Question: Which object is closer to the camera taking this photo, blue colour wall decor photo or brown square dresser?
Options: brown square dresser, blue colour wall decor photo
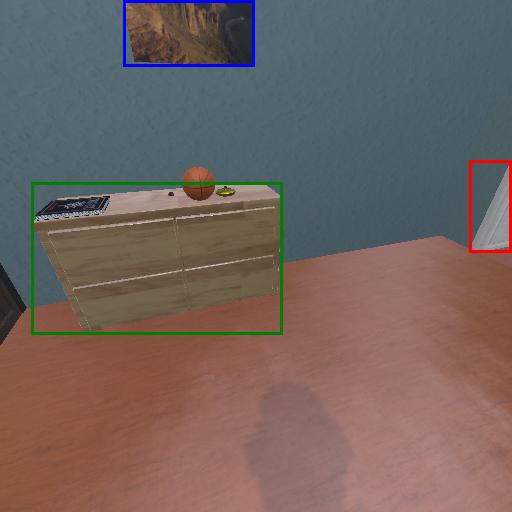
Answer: brown square dresser